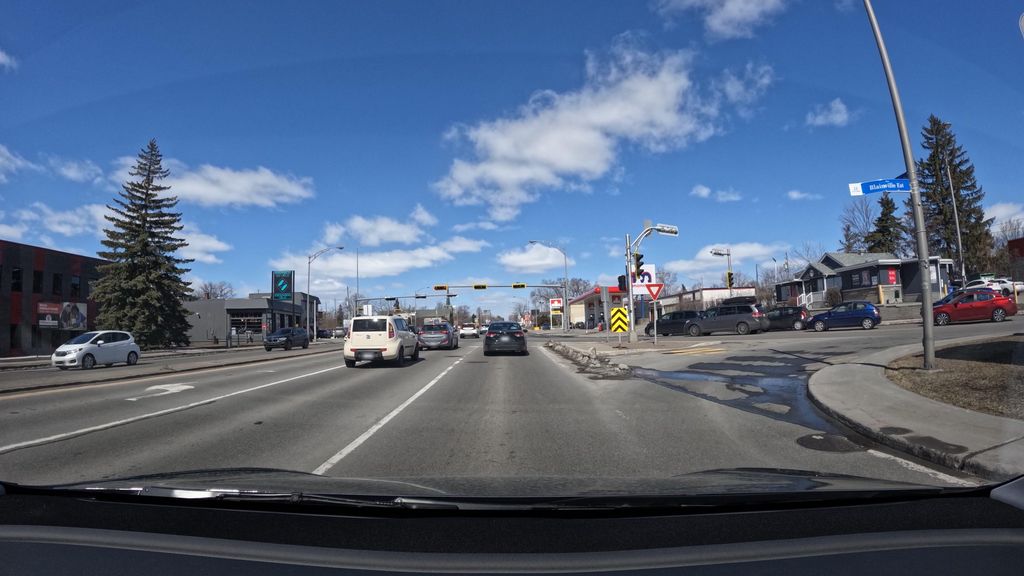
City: montreal